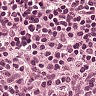
Metastatic tissue present: no